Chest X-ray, PA view. Patient: 10 years old, sex M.
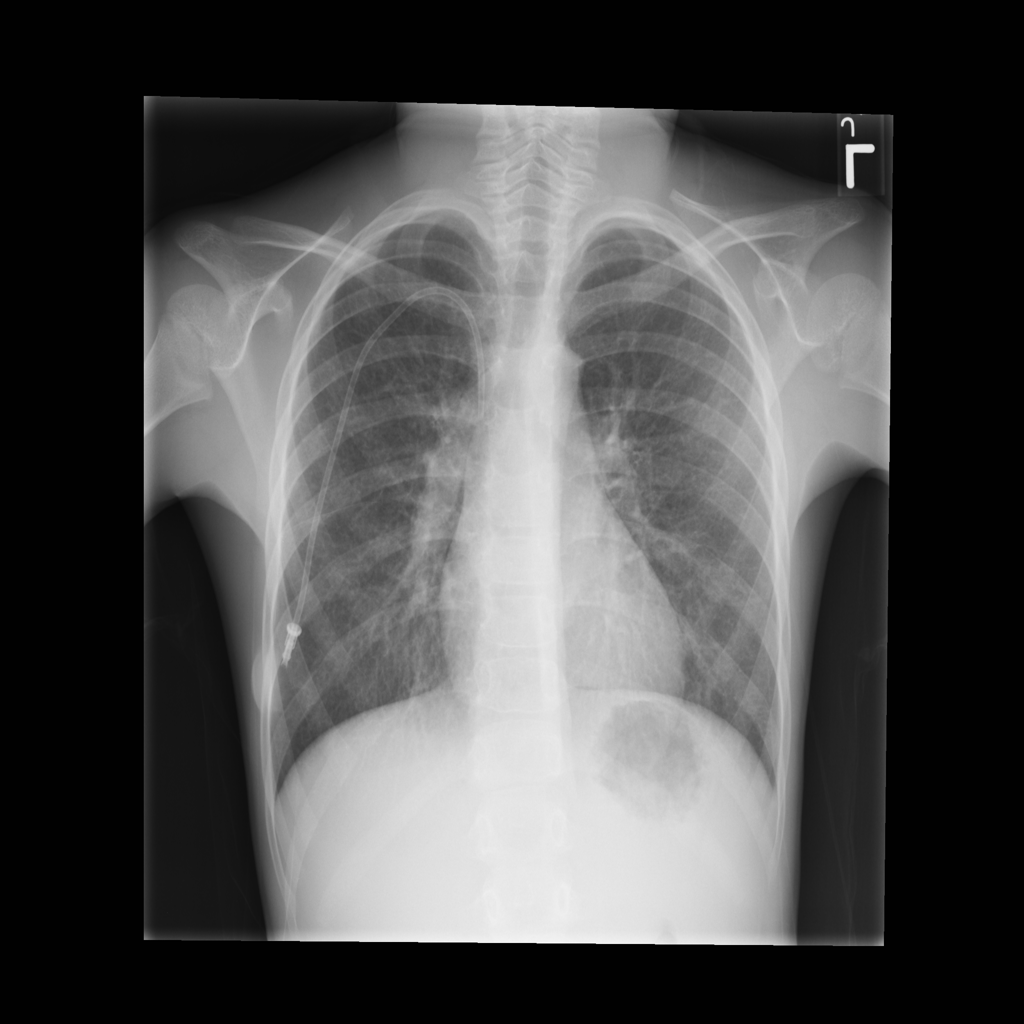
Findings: Infiltration